Question: Based on this <URL>.
This is how I'm creating the console:
'''
public void createConsole(String name) {
ConsolePlugin plugin = ConsolePlugin.getDefault();
IConsoleManager consoleManager = plugin.getConsoleManager();
console = new MessageConsole(name, null);
consoleManager.addConsoles(new IConsole[]{console});
}
'''
And then I can print messages using this method:
'''
public void print(String msg) {
MessageConsoleStream out = console.newMessageStream();
out.println(msg);
}
'''
Also I'm using this method to bring the console view to the front:
'''
public void bringToFront() {
try{
IWorkbenchPage page = PlatformUI.getWorkbench().getActiveWorkbenchWindow().getActivePage();
String id = IConsoleConstants.ID_CONSOLE_VIEW;
IConsoleView view = (IConsoleView) page.showView(id);
view.display(console);
} catch(PartInitException e) {
e.printStackTrace();
}
}
'''

Any suggestions?
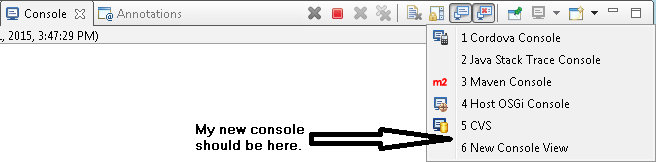
Answer: To add a new of console to the console view, you need to provide a 'consoleFactories' extension:
'''
<extension
point="org.eclipse.ui.console.consoleFactories">
<consoleFactory
class="com.example.MyConsoleFactory"
icon="icons/etool16/my-console.png"
label="My Console">
</consoleFactory>
</extension>
'''
The factory class needs to provide an implementation for 'openConsole' in which your console is created and shown, just like you did in your existing code:
'''
class ConsoleFactory implements IConsoleFactory {
@Override
public void openConsole() {
IConsoleManager consoleManager = ConsolePlugin.getDefault().getConsoleManager();
MyConsole console = new MyConsole();
consoleManager.addConsoles( new IConsole[] { console } );
consoleManager.showConsoleView( console );
}
}
'''